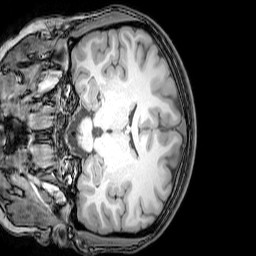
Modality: T1w
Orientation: coronal
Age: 20
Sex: female
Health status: healthy
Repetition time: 0.081 s
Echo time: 0.037 s